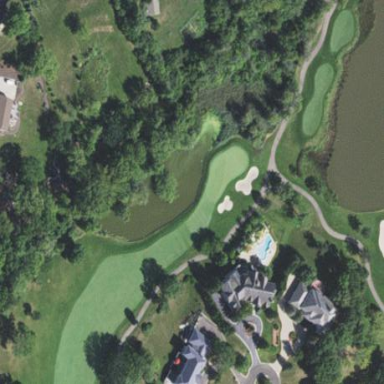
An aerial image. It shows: Picturesque scene of golf course with lateral water hazard.